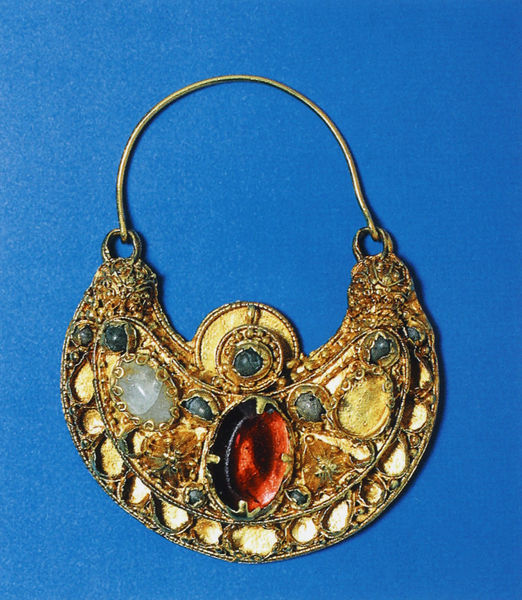
Titel: Ohrringpaar
Institution: Berlin, Staatliche Museen, Kunstgewerbemuseum
Schlagwörter: blau, weiß, ohrring, schmuck, rot, steine, gold, brosche, edelsteine, rund, farbig, bogen, kette, detail, metall, platte, halskette, foto, mond, orient, orientalisch, halbmond, sichel, halbkreis, kaputt, anhänger, antik, besetzt, edelstein, gefasst, punziert, einfassung, banane, verschluss, rubin, defekt, schlinge, bergkristall, smaragd, beschädigt, fibel, schmuckstück, ösen, öse, krampen, er mrot